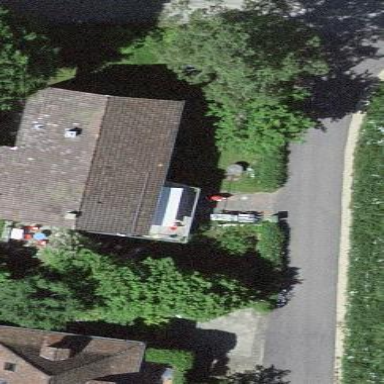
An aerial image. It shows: Residential building.